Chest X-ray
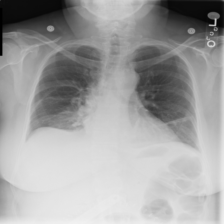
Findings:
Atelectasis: positive
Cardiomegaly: negative
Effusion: negative
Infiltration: negative
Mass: negative
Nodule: negative
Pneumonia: negative
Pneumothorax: negative
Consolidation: negative
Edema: negative
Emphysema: negative
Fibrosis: negative
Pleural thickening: negative
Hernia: negative